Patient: sex F, age 67
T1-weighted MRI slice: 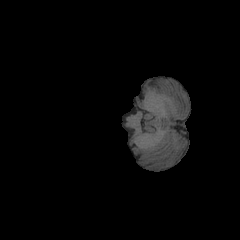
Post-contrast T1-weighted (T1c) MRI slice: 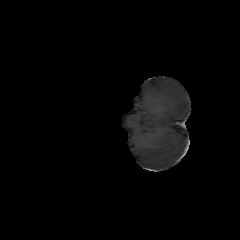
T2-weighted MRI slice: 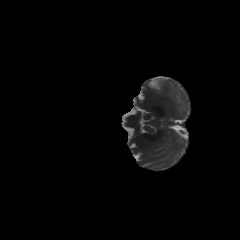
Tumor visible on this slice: no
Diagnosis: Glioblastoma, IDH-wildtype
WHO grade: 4